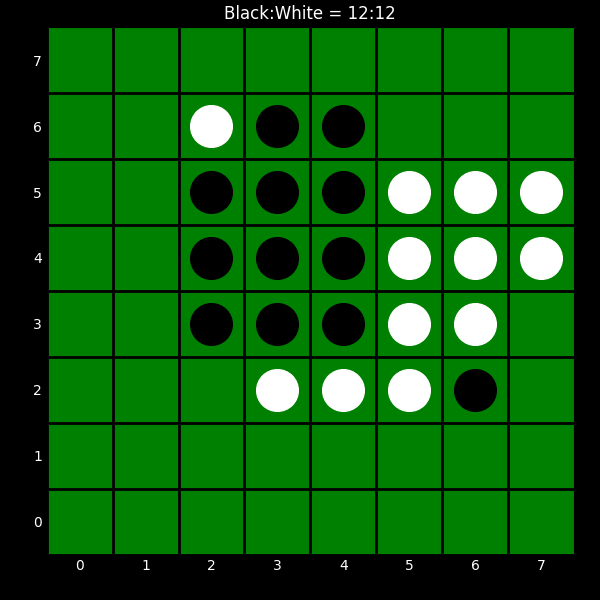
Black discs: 12
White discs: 12